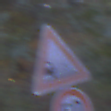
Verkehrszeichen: SplittSchotter
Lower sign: Geschwindigkeit50
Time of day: Night
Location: Outdoor (Suburban)
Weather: PartlyCloudy
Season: NotSpecified
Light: Artificial